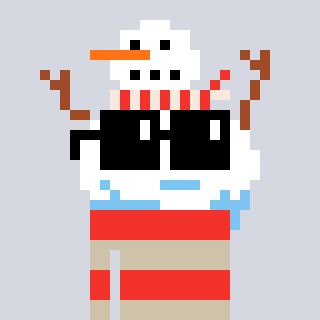
a pixel art character with square black sunglasses, a snowman-shaped head and a bege-colored body on a cool background